Interaction volume radius: 5 \u00c5
Interaction volume height: 35 \u00c5
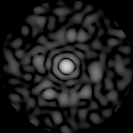
Disorder parameter: 0.8233